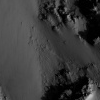
Atmospheric dust classification: not_dusty